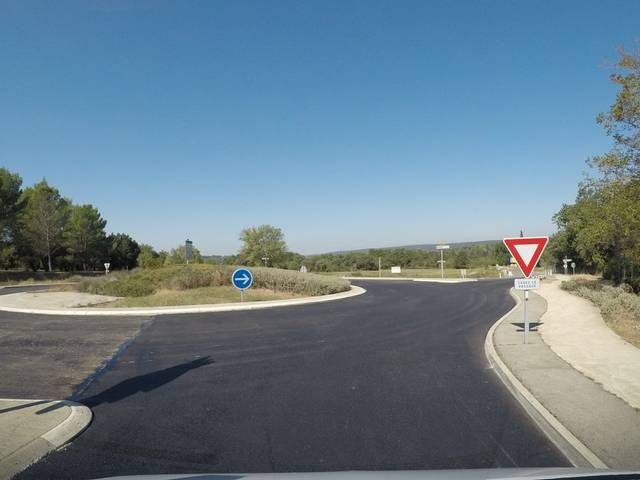
Region: France
Coordinates: 43.957, 4.531